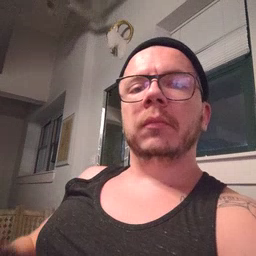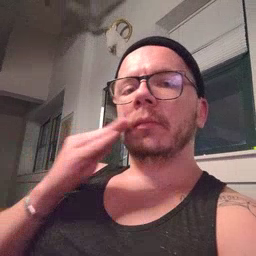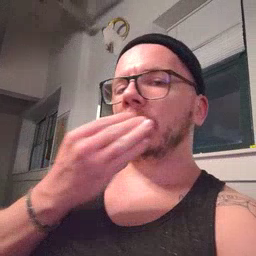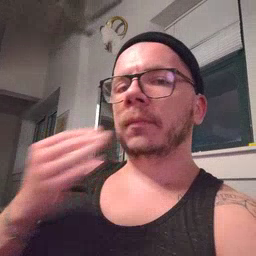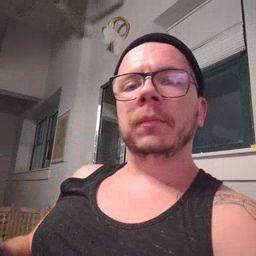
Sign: napkin